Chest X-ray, PA view. Patient: 61 years old, sex M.
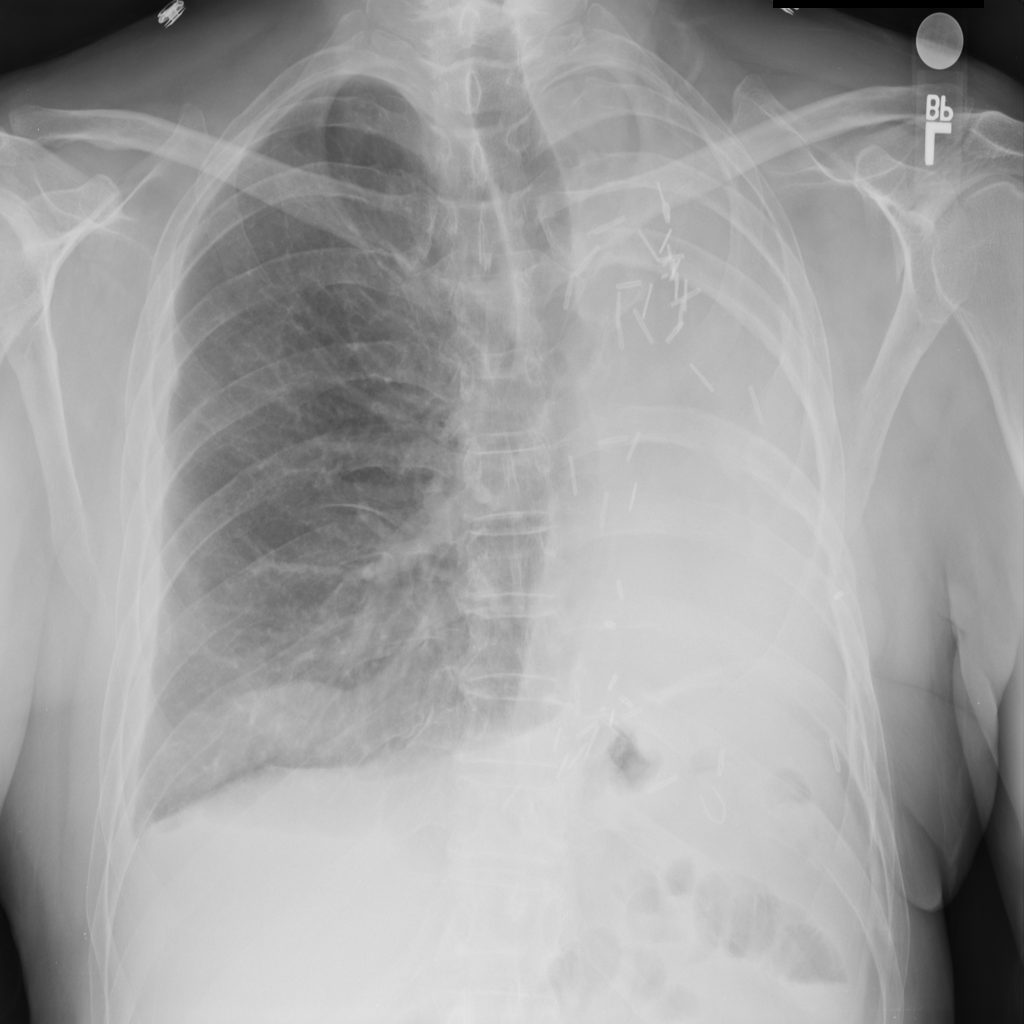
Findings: Atelectasis, Effusion